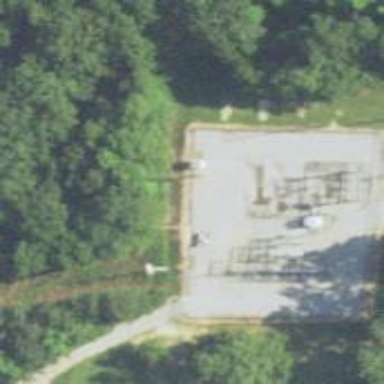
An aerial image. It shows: Distribution level power substation surrounded by fence.